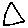
Label: triangle